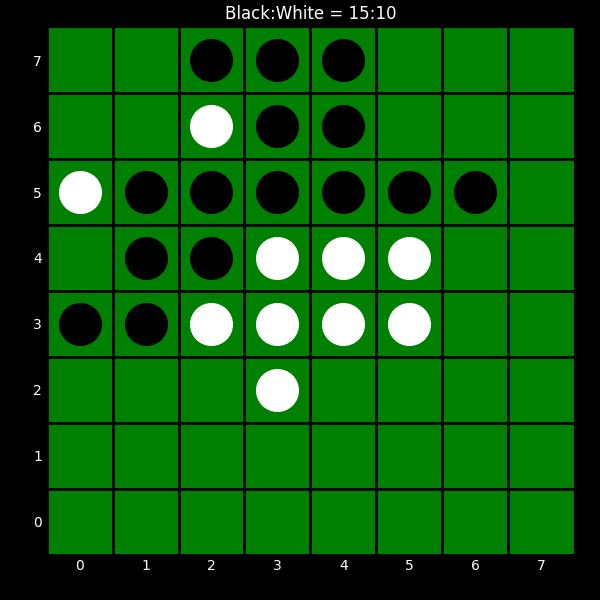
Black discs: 15
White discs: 10